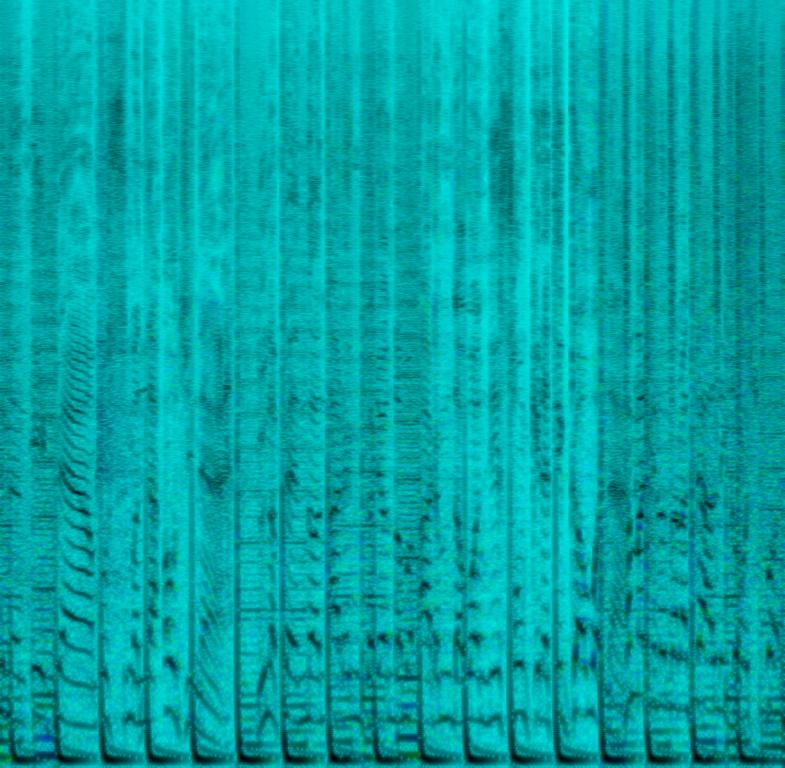
This is a K-pop music piece performed by a boy band. Initially, a male vocalist is singing in a rap-like manner. Then, it switches to another male vocal that is singing more melodically. The melody is being played by a crisp synth sound. The rhythmic background consists of an energetic electronic drum beat. There is a danceable feel to it. This piece could be playing at Korean nightclubs and dance clubs.